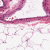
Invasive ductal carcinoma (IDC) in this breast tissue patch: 0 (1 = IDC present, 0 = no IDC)